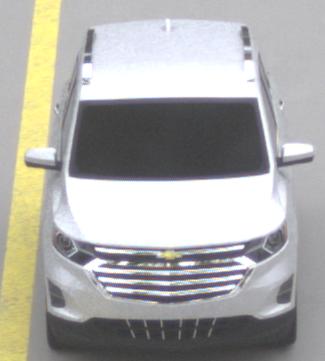
Make: Chevrolet
Model: Equinox
Detailed model: Gen. 2
Model produced from: 2015
Model produced until: 2017
Doors: 5
Color: white
Road condition: dry road
Daytime: midday
Contrast: low contrast